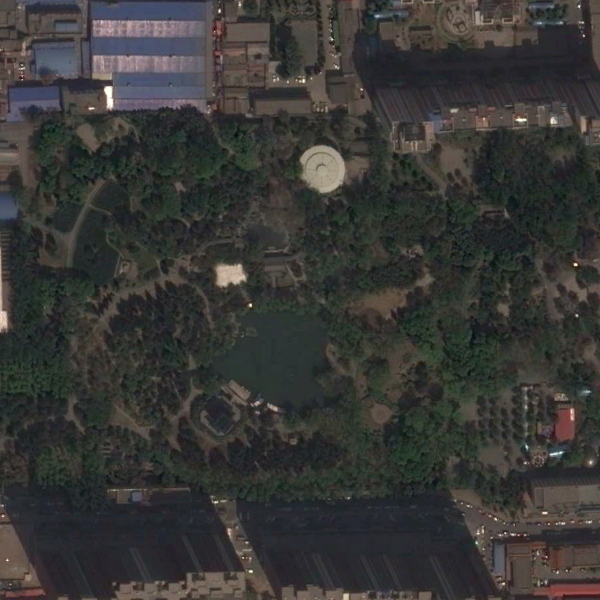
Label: Park